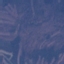
Land use / land cover: HerbaceousVegetation